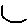
Label: circle